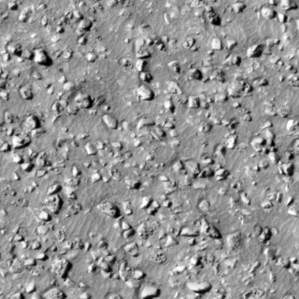
Label: non_frost